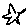
Label: star